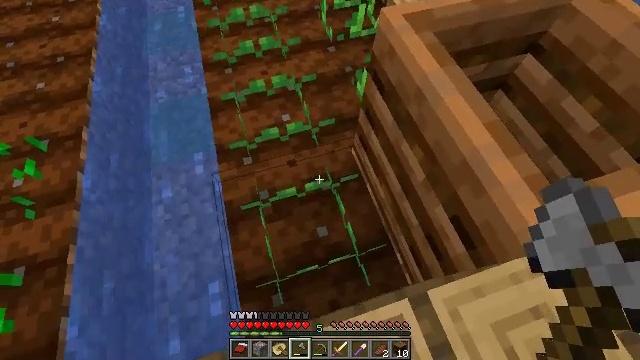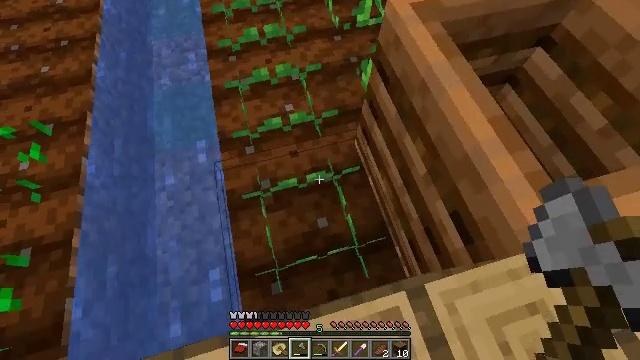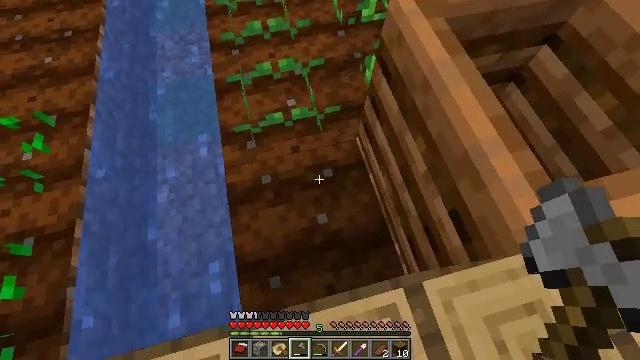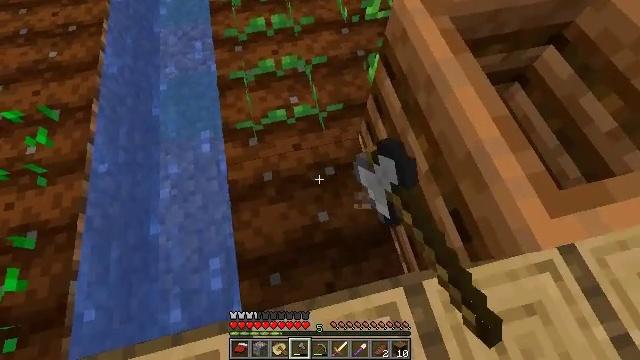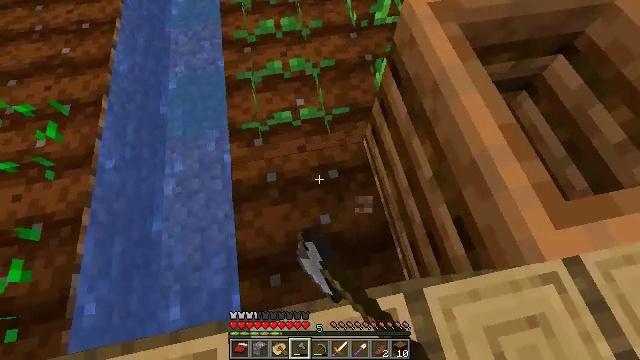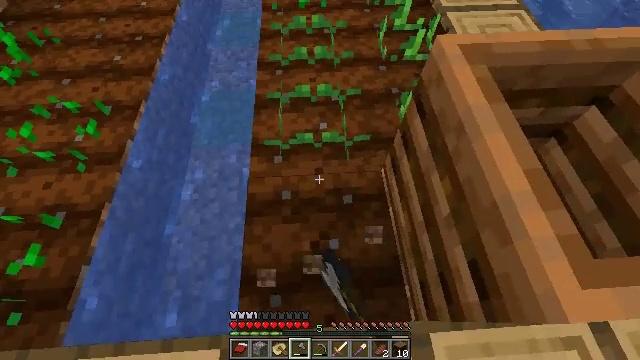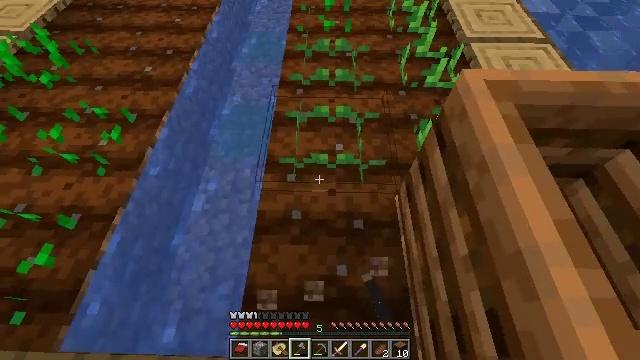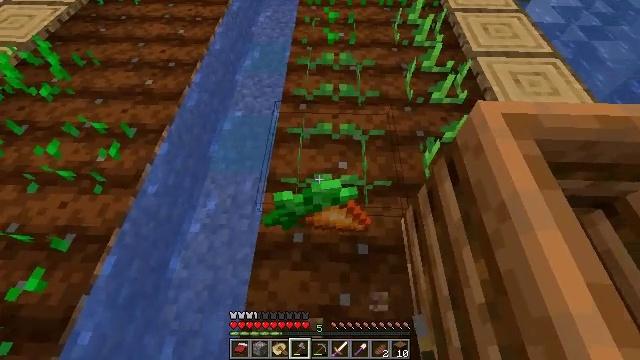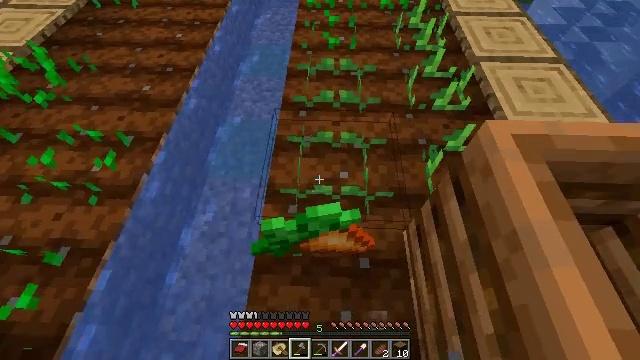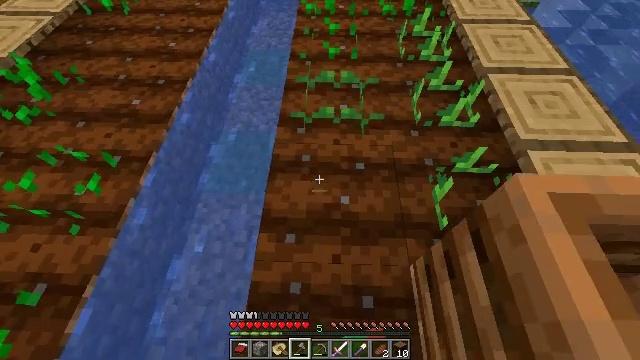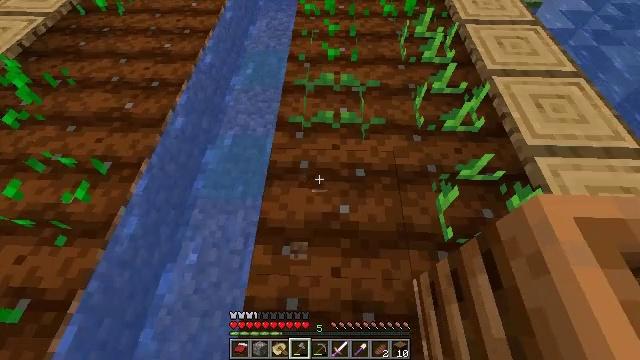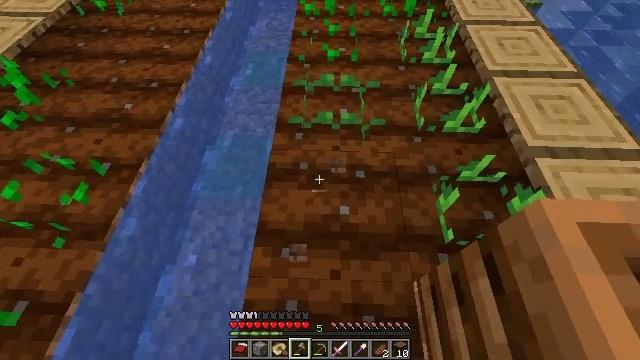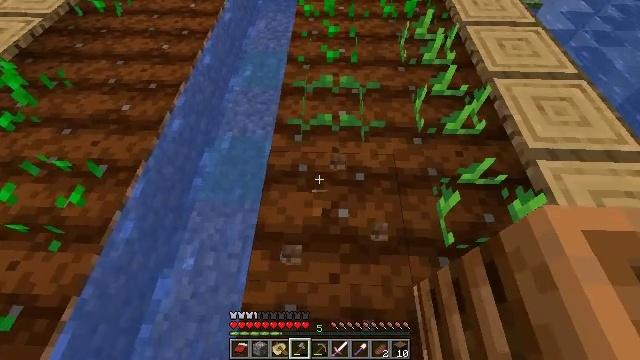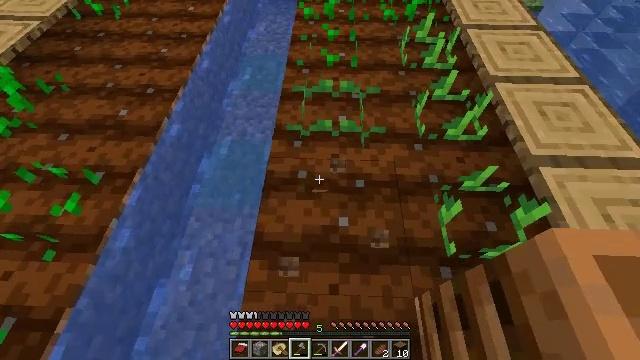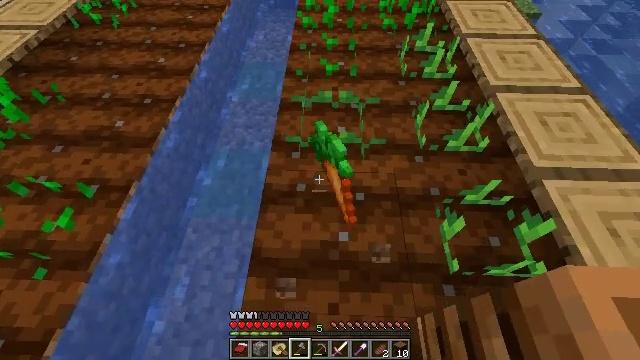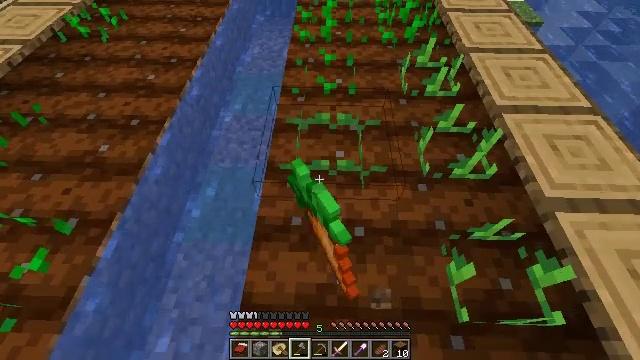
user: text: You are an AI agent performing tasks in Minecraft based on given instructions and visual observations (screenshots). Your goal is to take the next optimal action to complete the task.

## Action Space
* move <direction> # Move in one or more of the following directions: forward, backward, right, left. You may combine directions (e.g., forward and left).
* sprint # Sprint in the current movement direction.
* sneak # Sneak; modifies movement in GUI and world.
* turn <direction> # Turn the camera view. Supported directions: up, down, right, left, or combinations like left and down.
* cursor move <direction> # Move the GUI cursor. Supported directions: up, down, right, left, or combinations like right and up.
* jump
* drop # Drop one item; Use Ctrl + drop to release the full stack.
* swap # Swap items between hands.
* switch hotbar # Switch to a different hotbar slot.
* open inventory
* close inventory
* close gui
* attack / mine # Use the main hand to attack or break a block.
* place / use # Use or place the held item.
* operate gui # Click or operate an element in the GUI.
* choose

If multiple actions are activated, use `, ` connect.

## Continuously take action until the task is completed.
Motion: motion action
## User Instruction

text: Dig up carrots from the soil.
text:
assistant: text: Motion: turn left and down
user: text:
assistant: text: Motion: turn left, attack / mine
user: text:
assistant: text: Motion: attack / mine
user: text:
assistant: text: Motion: turn left, attack / mine
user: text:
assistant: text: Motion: turn left and up, attack / mine
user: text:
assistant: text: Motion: move forward, turn left and up
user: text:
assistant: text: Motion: move forward, turn up
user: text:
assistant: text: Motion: move forward
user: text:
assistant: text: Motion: attack / mine
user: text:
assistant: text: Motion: attack / mine
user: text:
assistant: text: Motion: attack / mine
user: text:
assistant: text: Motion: attack / mine
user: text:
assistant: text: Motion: move forward
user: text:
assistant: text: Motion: move forward
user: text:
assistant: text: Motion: move forward
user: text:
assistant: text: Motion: no_op
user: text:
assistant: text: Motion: no_op
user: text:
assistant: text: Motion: no_op
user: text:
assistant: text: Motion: attack / mine
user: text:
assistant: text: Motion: attack / mine
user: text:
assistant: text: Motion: move forward, attack / mine
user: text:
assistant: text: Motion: move forward
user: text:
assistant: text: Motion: move forward
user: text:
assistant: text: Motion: no_op